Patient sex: F
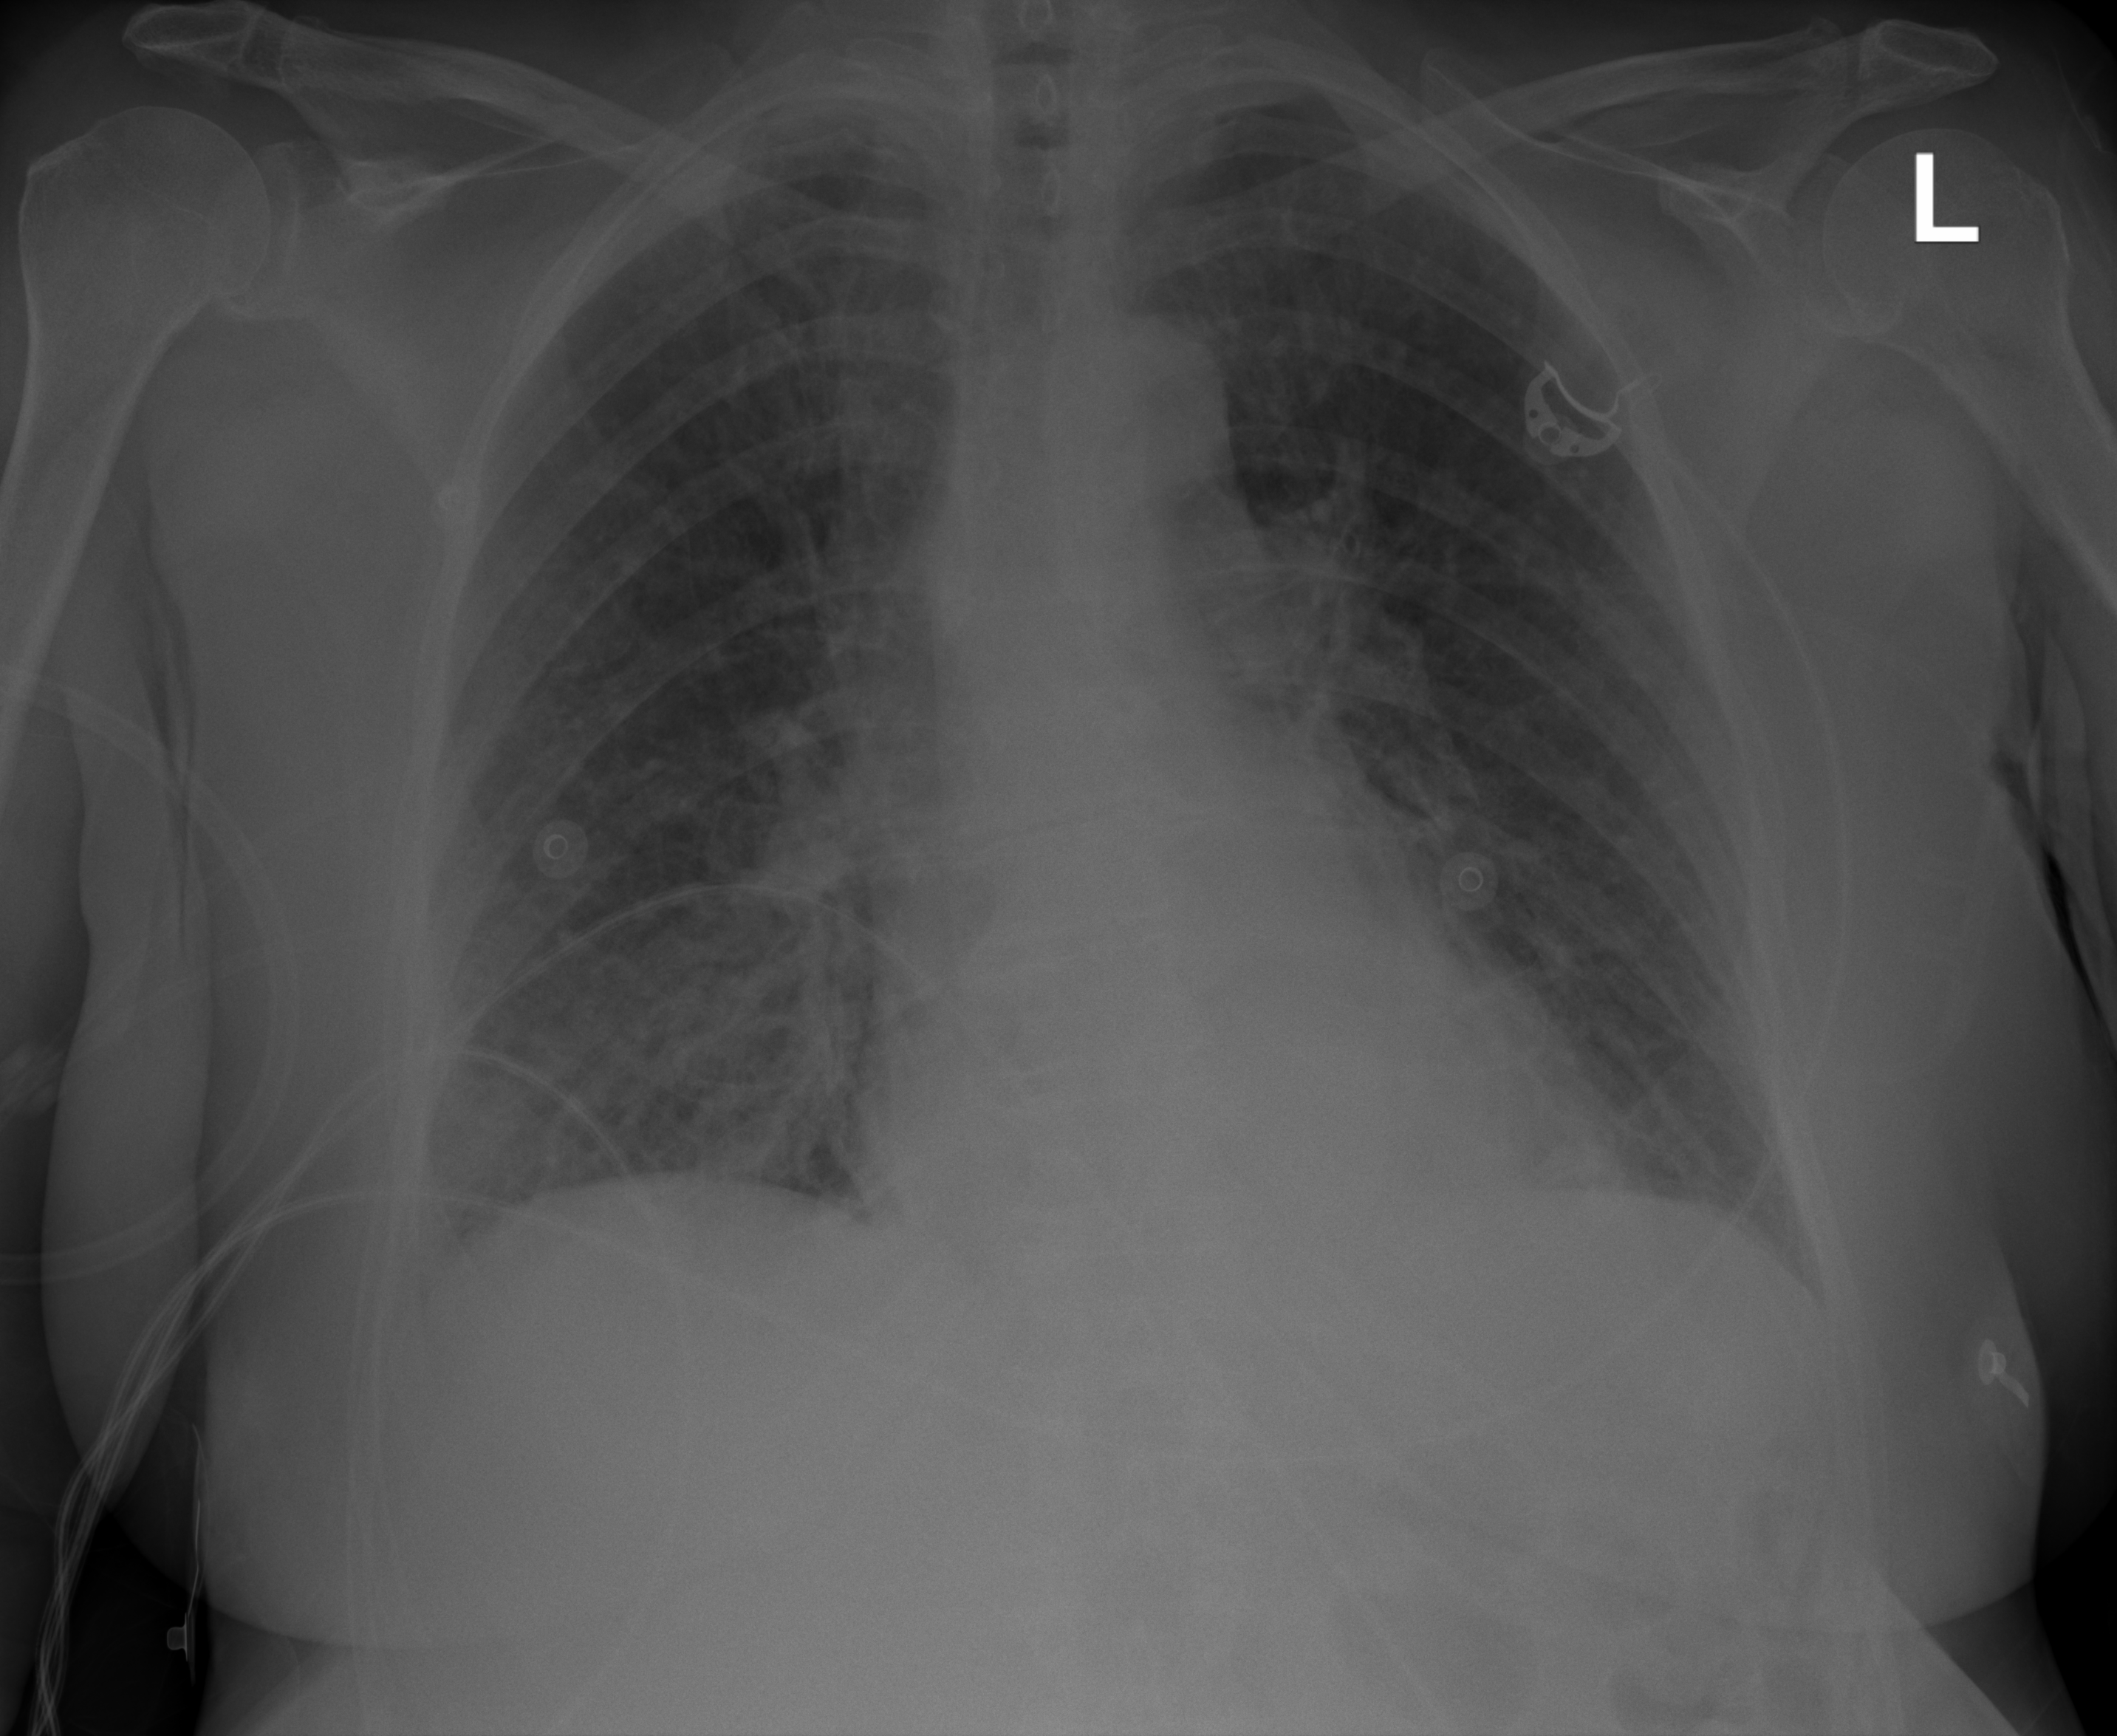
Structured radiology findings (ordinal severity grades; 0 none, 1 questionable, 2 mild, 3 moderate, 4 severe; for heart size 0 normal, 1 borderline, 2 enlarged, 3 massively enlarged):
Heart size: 1
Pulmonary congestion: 2
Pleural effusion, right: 1
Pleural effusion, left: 0
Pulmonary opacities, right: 0
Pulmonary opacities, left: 0
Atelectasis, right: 2
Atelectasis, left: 0